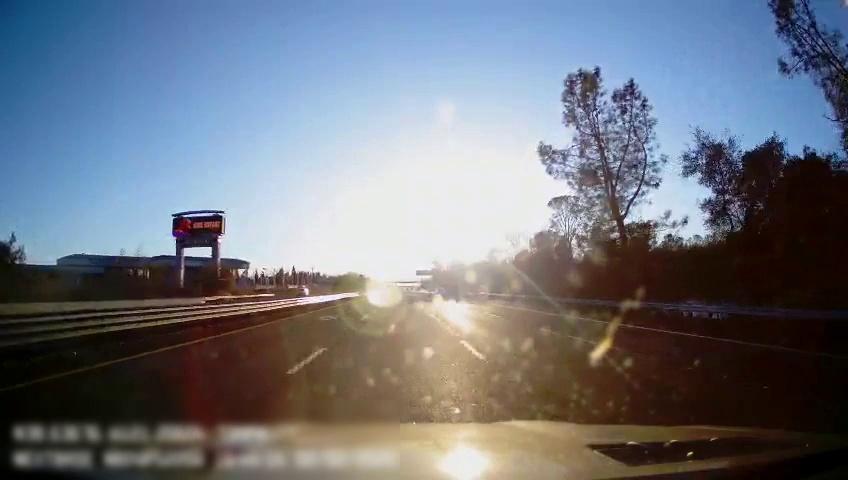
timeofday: Day
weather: Sunny
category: Drivable Space
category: Vehicles | SUV
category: Lanes | Alternate Lane
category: Lanes | Alternate Lane
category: Lanes | Current Lane
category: Lanes | Current Lane
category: Lanes | Alternate Lane
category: Traffic | Signs